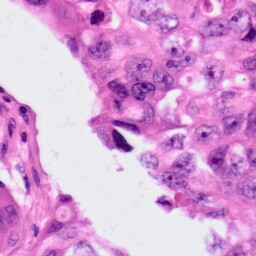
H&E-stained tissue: Lung